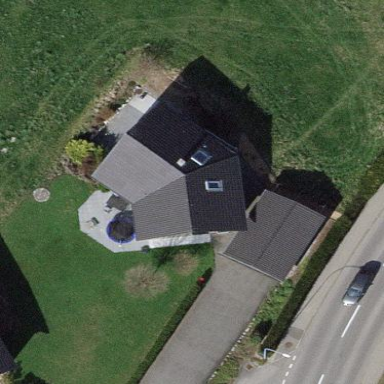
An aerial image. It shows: Simple house.